Aerial crown-view tile of a tropical tree (Barro Colorado Island, Panama), acquired 20241014:
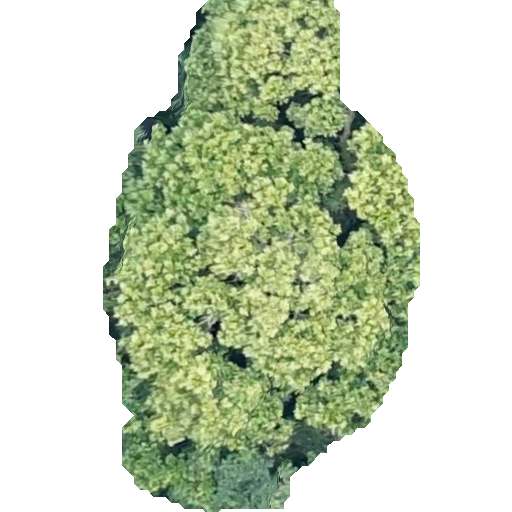
Species: Anacardium excelsum
GBIF accepted scientific name: Anacardium excelsum
Crown area: 189.025 m²